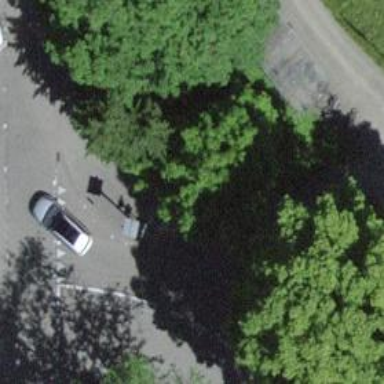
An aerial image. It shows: Bollard barrier.